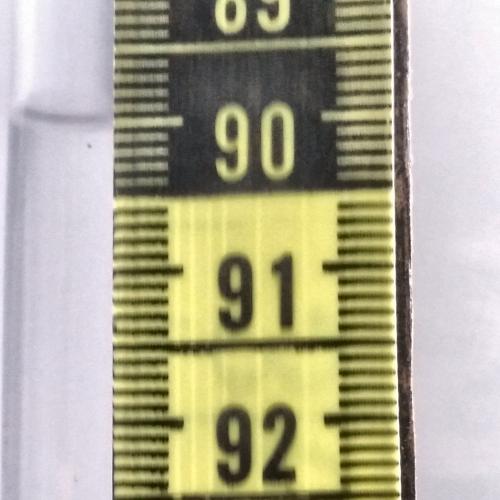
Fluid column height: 90.0 cm